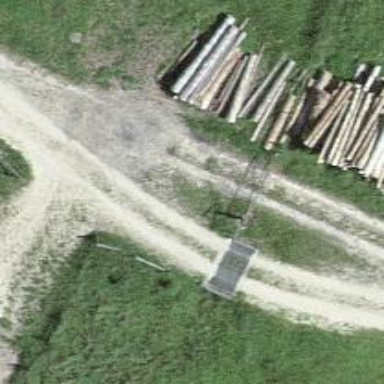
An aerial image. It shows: Cattle grid.